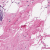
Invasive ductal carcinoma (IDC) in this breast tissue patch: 0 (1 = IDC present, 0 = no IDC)